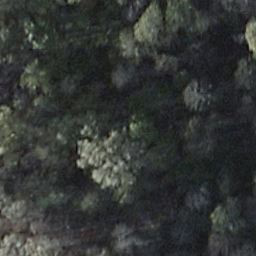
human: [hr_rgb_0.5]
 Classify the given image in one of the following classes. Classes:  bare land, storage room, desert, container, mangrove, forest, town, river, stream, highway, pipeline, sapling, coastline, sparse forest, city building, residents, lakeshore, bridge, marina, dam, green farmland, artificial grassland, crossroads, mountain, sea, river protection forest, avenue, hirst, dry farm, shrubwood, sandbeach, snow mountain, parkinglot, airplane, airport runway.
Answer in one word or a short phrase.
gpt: shrubwood